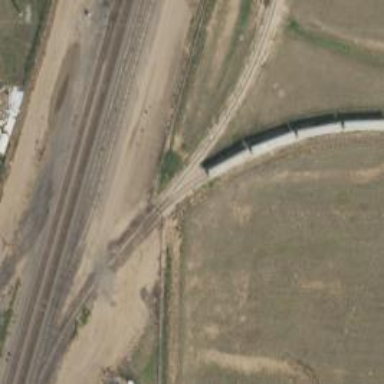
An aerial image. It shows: Railway spur service.